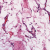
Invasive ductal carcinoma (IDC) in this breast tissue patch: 1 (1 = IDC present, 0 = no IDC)